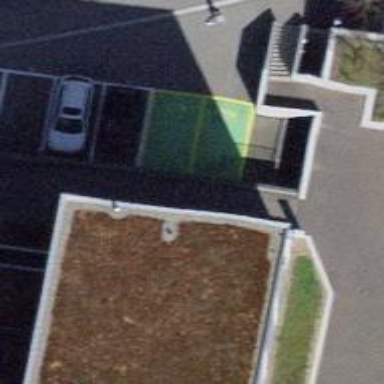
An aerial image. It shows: Charging station.